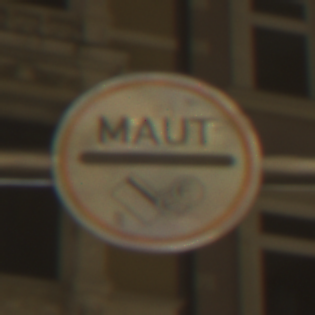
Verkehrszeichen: MautflichtigeStrecke
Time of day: Night
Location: Outdoor (Urban)
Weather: Clear
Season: NotSpecified
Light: Artificial